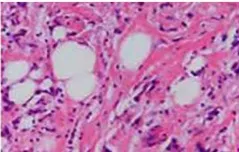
Pathological picture. Pathological images of the back skin lump taken on October 25, 2021.
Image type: pathology (h&e)